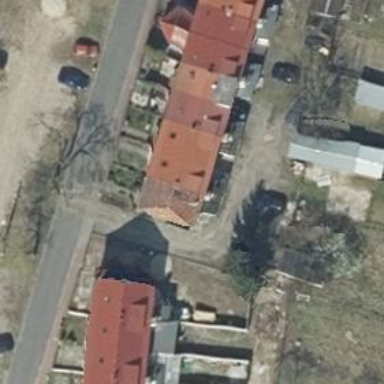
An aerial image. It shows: Residential building.